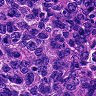
Metastatic tissue present: yes